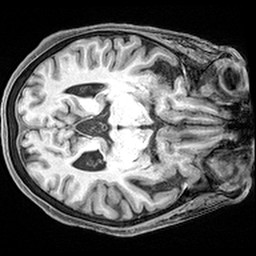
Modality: T1w
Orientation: axial
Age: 76
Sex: female
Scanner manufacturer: siemens
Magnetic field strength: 3 T
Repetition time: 2.4 s
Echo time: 0.0022 s